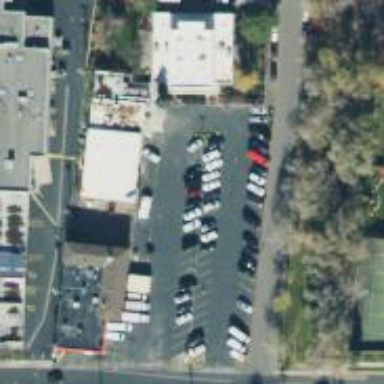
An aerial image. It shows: Parking space.